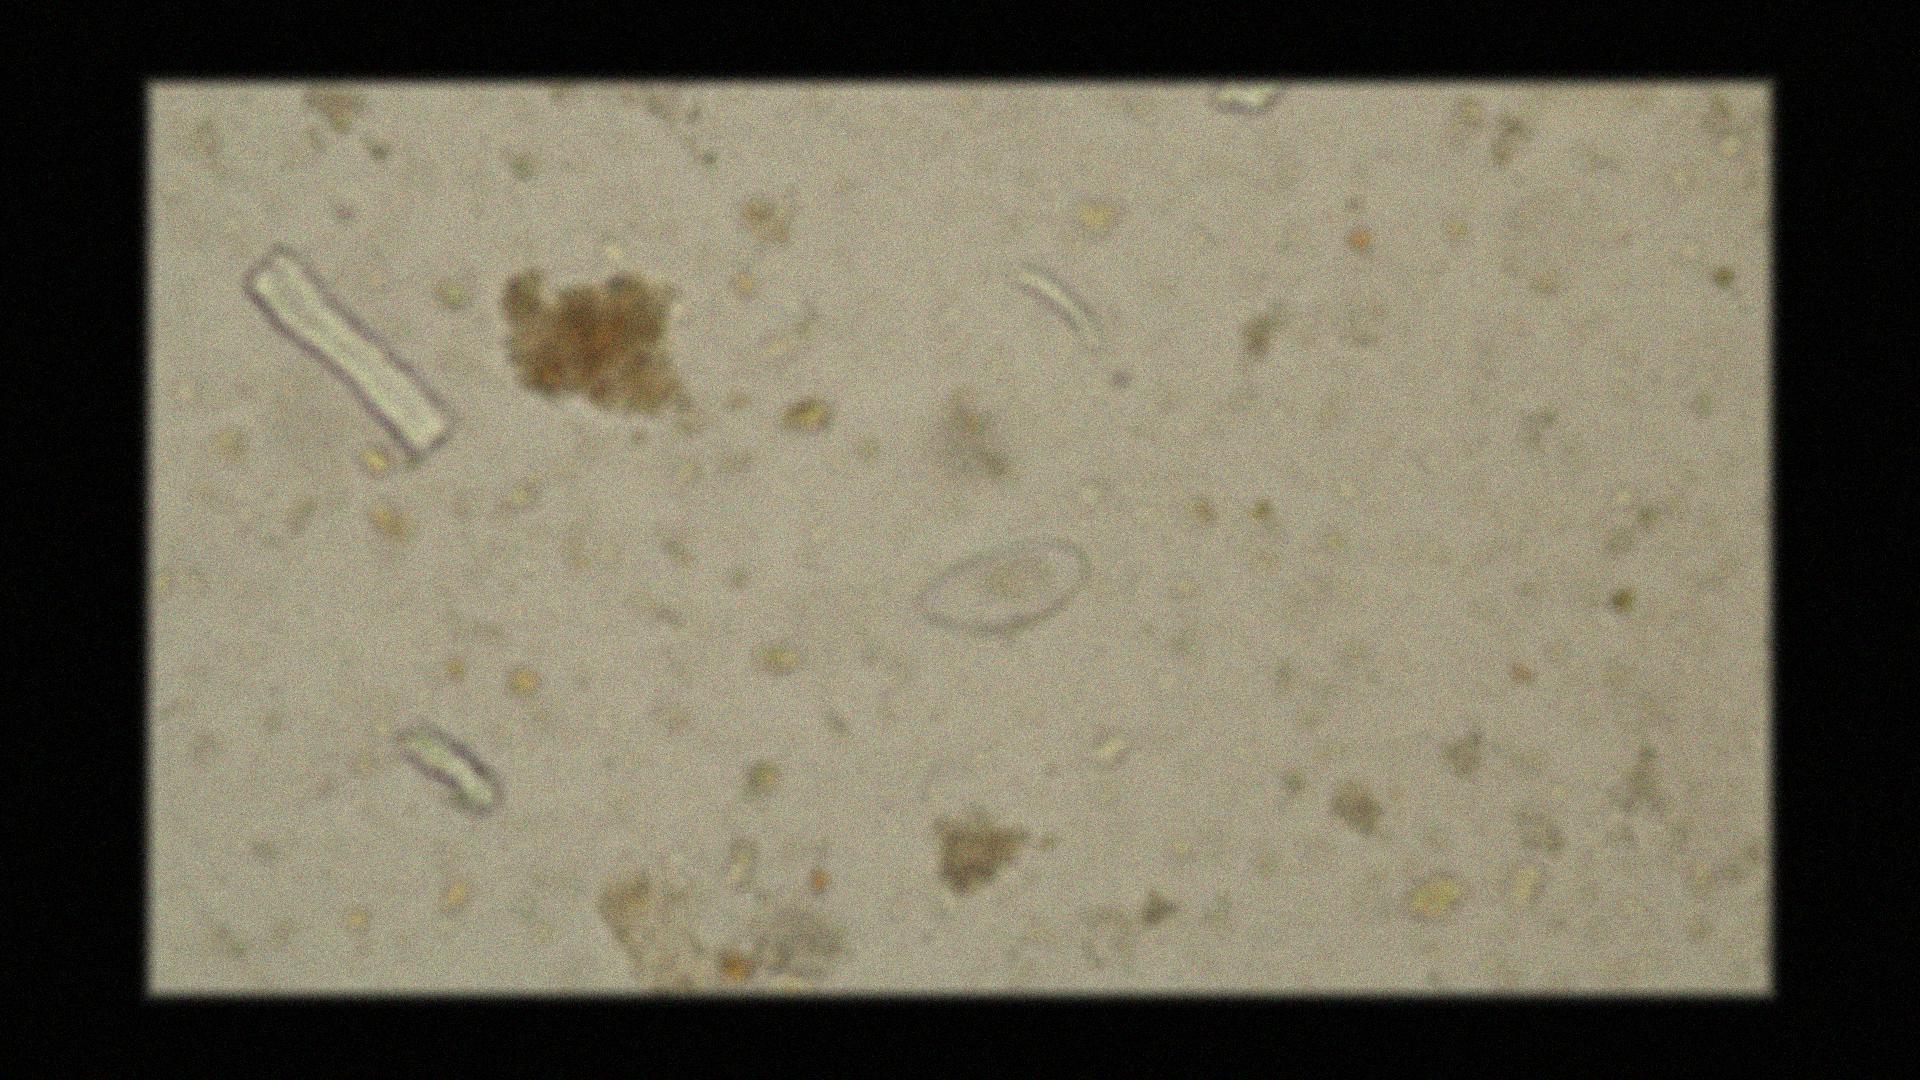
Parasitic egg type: Enterobius vermicularis